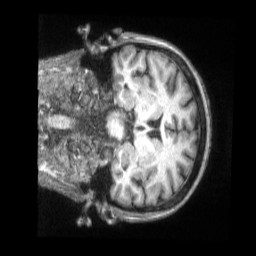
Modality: T1w
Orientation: coronal
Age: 66
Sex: female